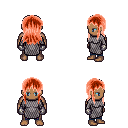
a pixel art fantasy rpg character, male body template, human, dark skin, chain mail, magenta pants, red unkempt hairstyle, metal gloves, four views (front, back, left, right), 2x2 character sprite sheet, small pixel art, hard edges, no anti-aliasing